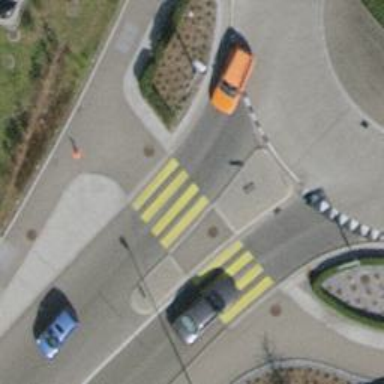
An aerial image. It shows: Marked road crossing.